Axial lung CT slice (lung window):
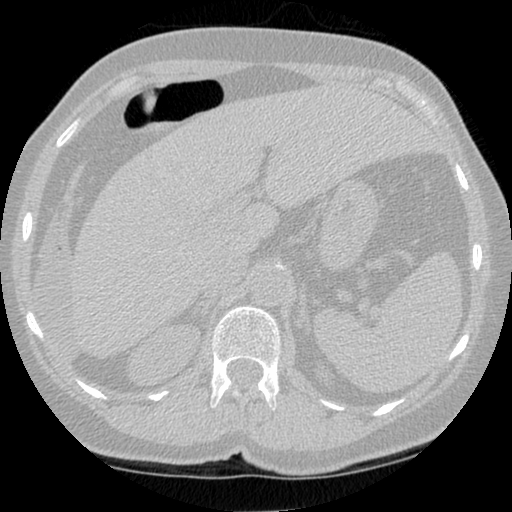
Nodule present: no